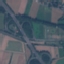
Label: Highway